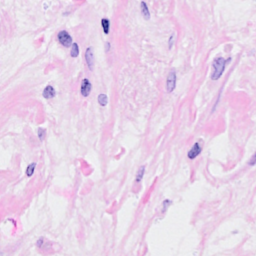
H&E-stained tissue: Breast